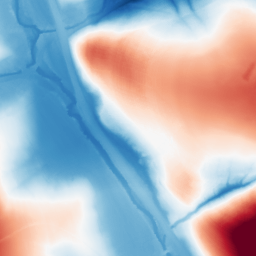
Category: morphological
Decomposition family: tophat_combined
Decomposition parameters: size: 100
Upsampling method: quartic
Upsampling parameters: scale: 2
Upsampling scale: 2